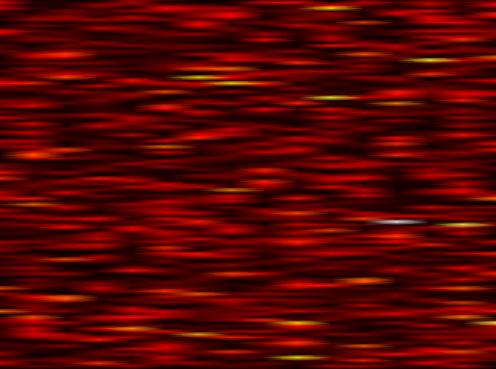
Label: OFDM